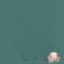
Land use / land cover: SeaLake